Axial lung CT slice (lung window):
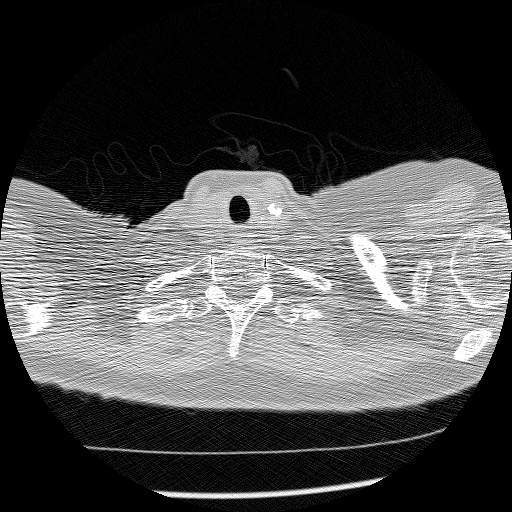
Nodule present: no